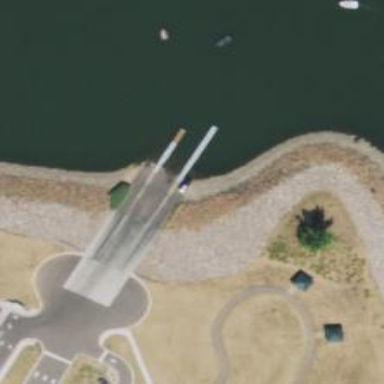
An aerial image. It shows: Slipway on service road for leisure land activities.